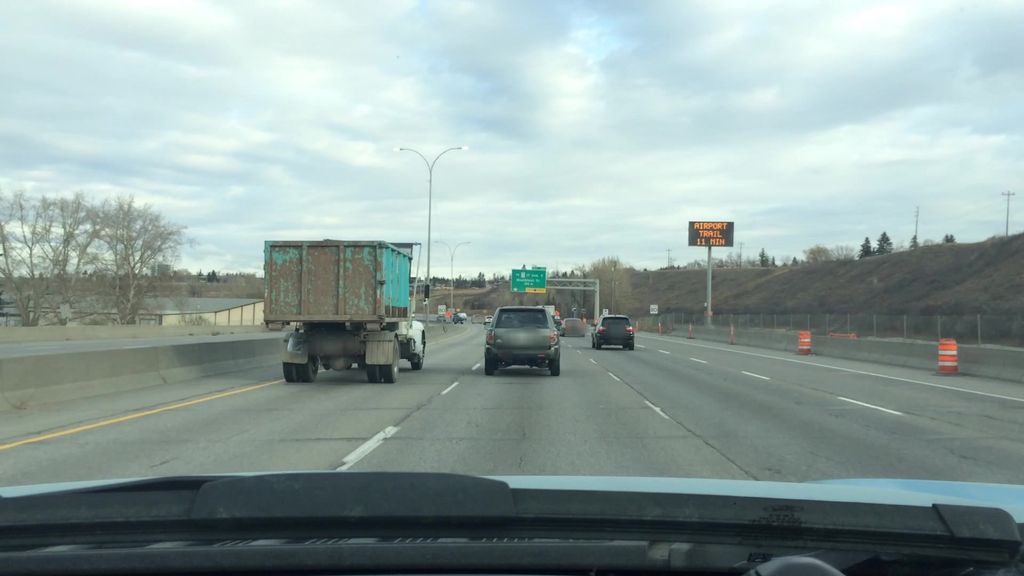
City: calgary